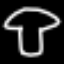
Label: mushroom